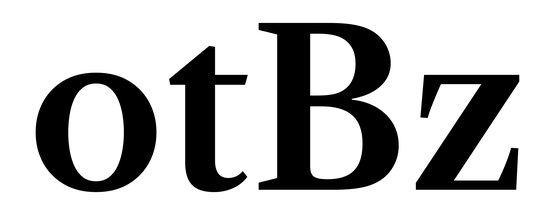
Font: LibreCaslonText_SemiBold